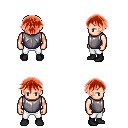
a pixel art fantasy rpg character, male body template, human, light skin, steel chest armor, white pants, red short bangs hairstyle, black shoes, four views (front, back, left, right), 2x2 character sprite sheet, small pixel art, hard edges, no anti-aliasing